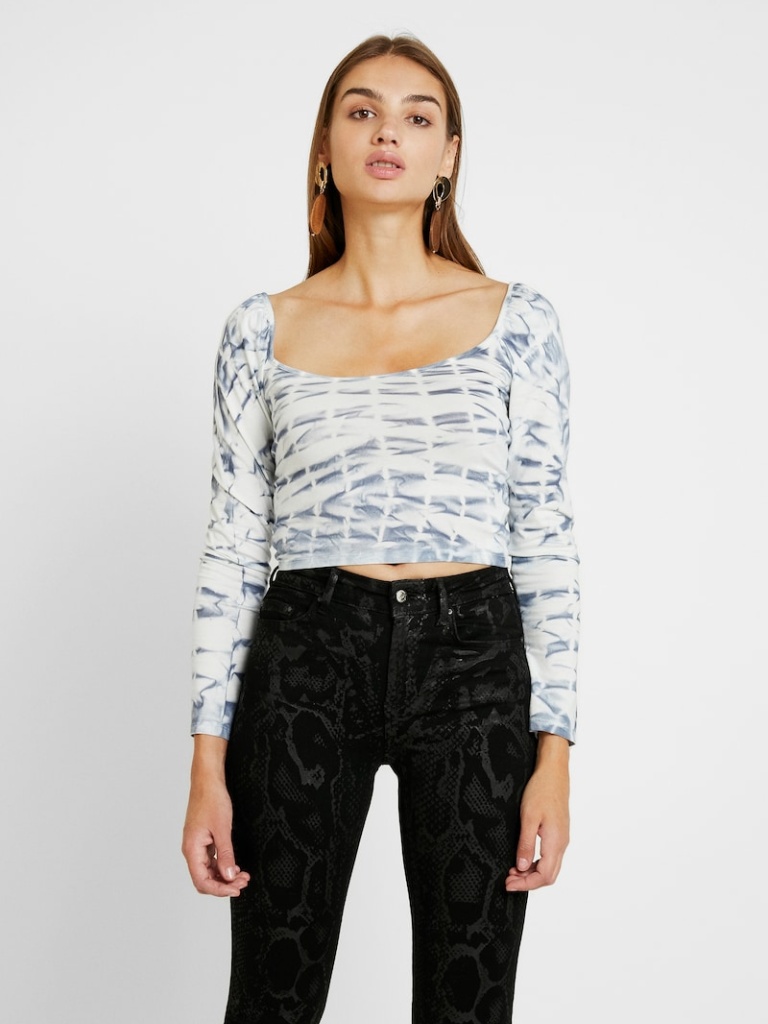
cotton tight a long-sleeved with the sleeves down cropped length Untucked square blouse